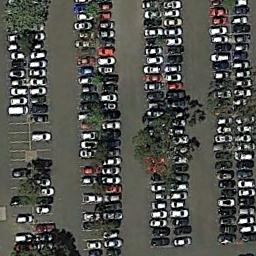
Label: parking_lot